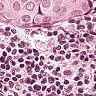
Metastatic tissue present: yes